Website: home-depot
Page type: newsletter-management
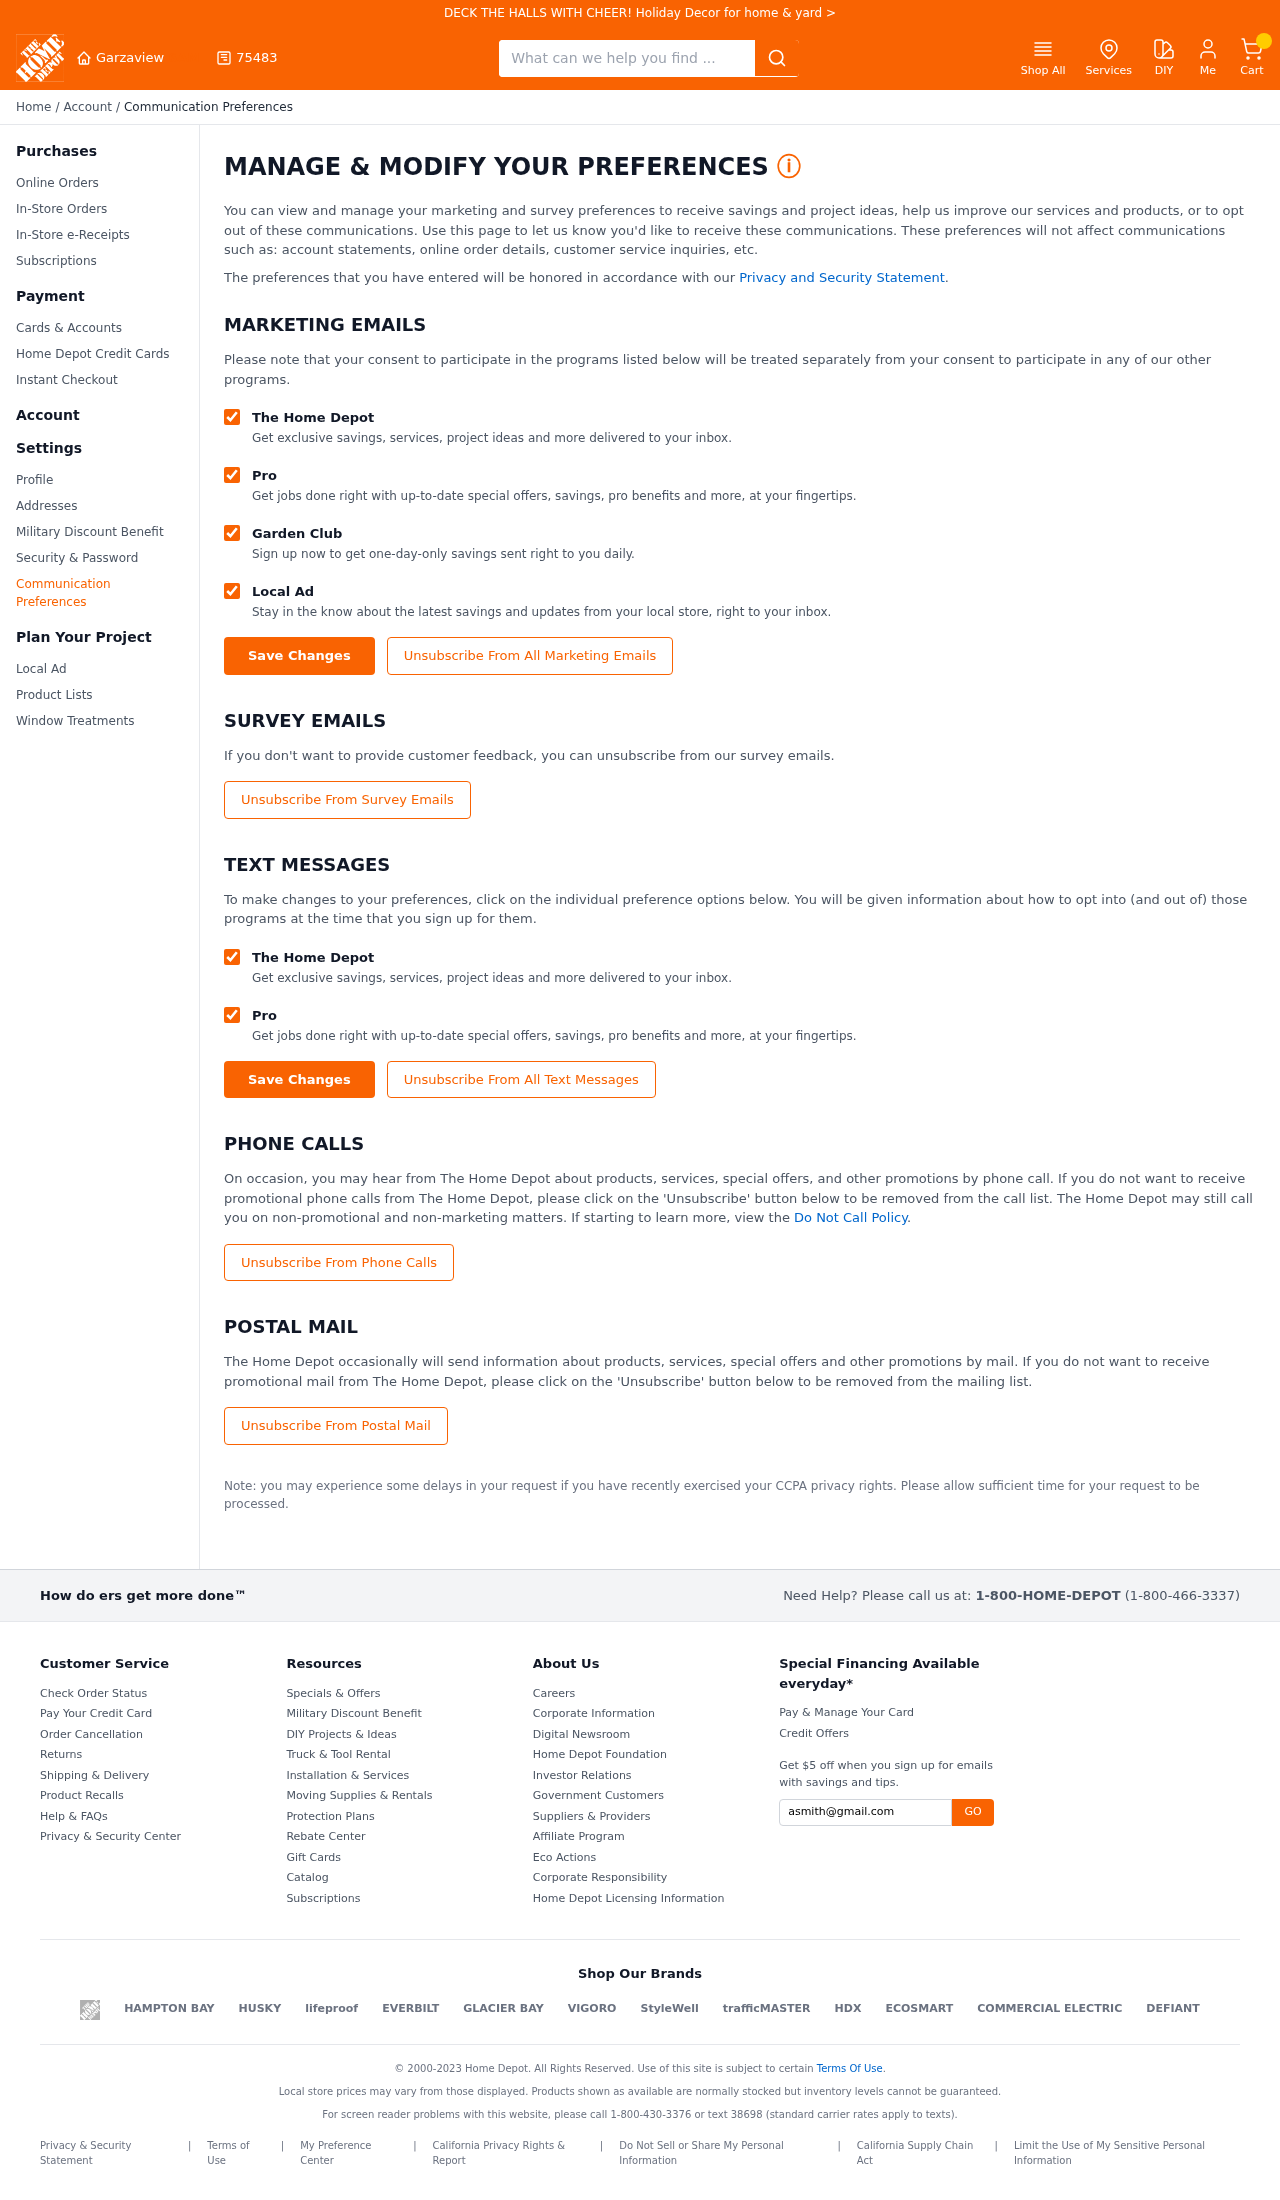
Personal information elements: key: PII_CITY
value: Garzaview
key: PII_POSTCODE
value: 75483
Search elements: key: HEADER_SEARCH
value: What can we help you find ...